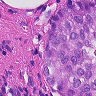
Metastatic tissue present: yes